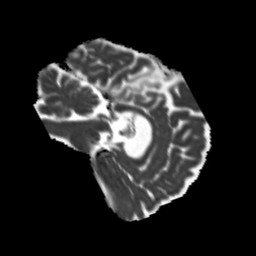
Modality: MD
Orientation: sagittal
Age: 68
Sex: male
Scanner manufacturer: siemens
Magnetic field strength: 3 T
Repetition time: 5.25 s
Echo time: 0.08 s